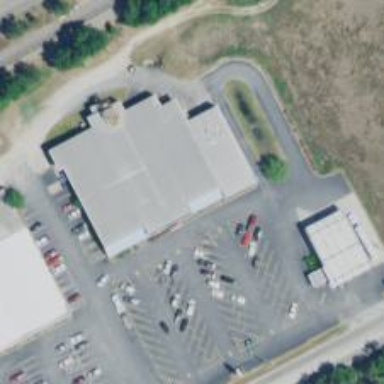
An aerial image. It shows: Supermarket.